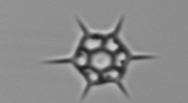
Label: Dictyocha